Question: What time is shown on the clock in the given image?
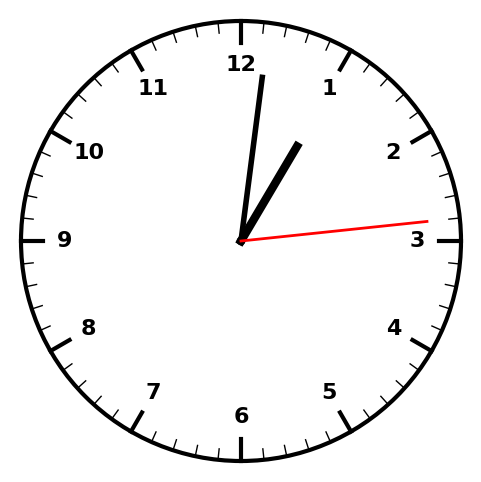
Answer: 01:01:14